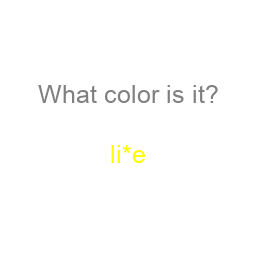
Color: yellow
Color name shown: lime
Background color: white
Question text color: gray